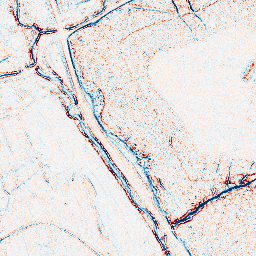
Category: edge_preserving
Decomposition family: bilateral
Decomposition parameters: d: 5
sigma_color: 100
sigma_space: 75
Upsampling method: quadratic
Upsampling parameters: scale: 2
Upsampling scale: 2